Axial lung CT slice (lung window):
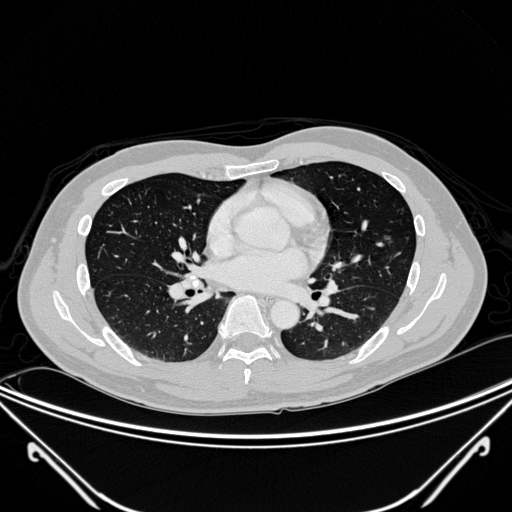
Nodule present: no